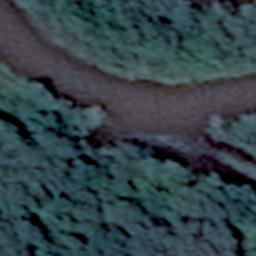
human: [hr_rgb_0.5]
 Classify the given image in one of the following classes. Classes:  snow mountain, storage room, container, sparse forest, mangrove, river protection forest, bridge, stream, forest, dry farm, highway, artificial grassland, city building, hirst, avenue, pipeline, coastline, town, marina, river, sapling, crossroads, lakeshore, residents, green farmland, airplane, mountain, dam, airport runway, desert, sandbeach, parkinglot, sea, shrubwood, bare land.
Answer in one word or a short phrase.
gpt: river